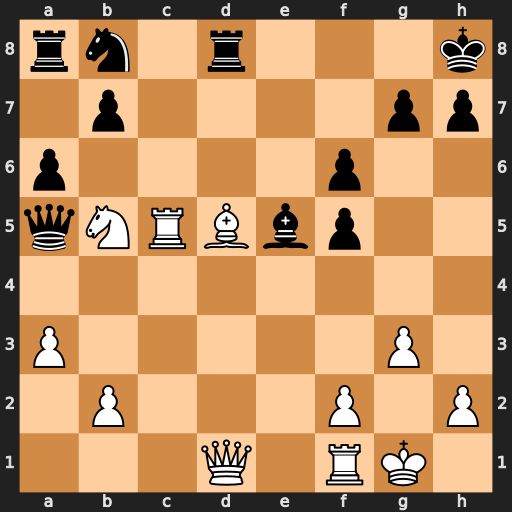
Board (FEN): rn1r3k/1p4pp/p4p2/qNRBbp2/8/P5P1/1P3P1P/3Q1RK1
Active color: w
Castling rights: -
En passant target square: -
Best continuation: Nd6 Rxd6 Rxa5